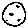
Label: moon